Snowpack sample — Buffalo Mountain, Silverthorne, Colorado, USA (2/22/26, 2:02 PM MST)
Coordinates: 39.622, -106.113
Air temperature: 33 °F
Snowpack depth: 63 cm
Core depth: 10 cm
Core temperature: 30.2 °F
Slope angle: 11°, slope face: 116°
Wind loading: low
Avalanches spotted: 0
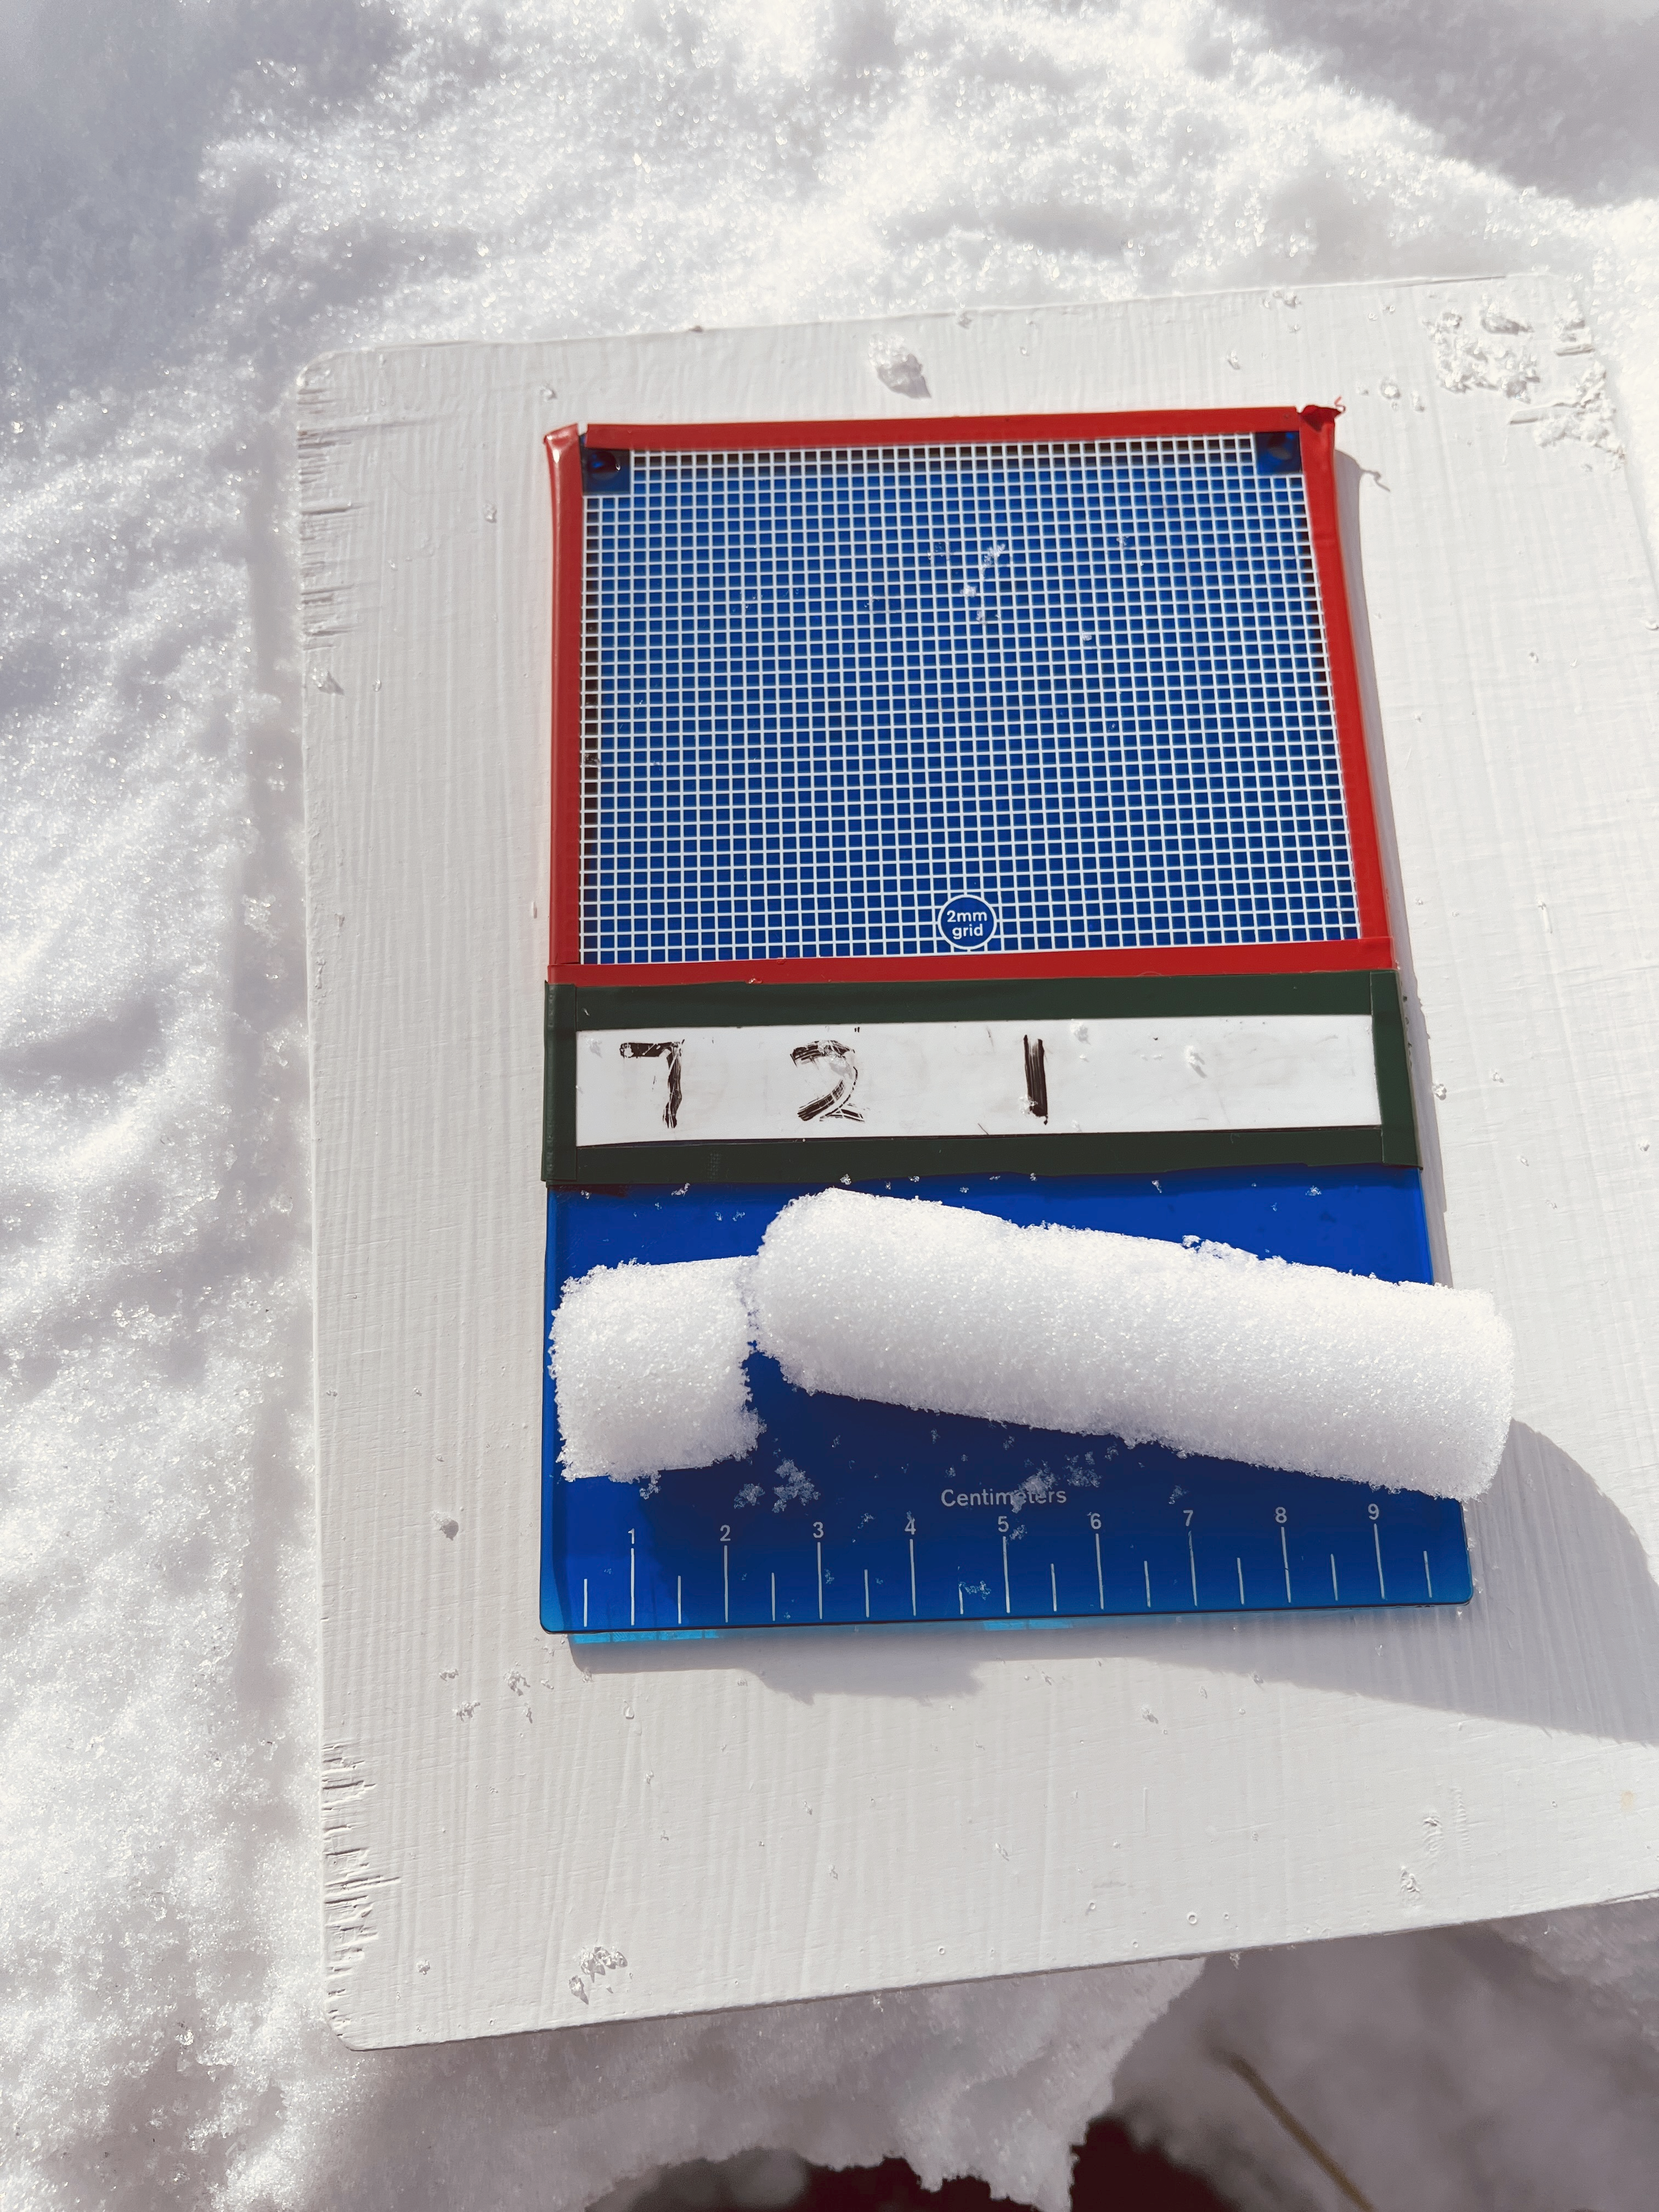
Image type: crystal_card
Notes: In a firebreak similar to site 1, minimal wind loading with no spotted avalanches (not many faces in view though)